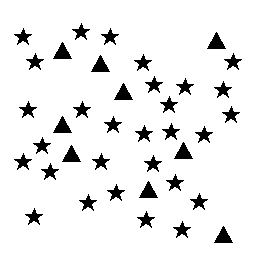
Squares: 0
Triangles: 9
Stars: 29
Total shapes: 38